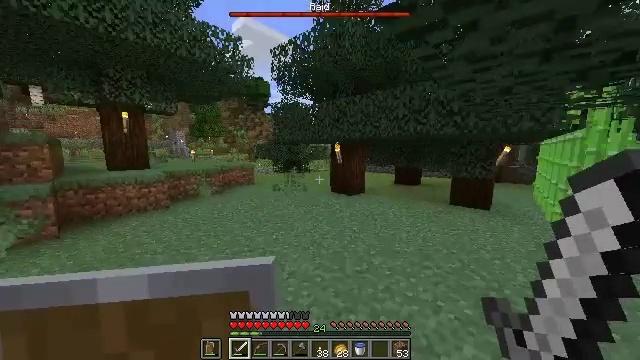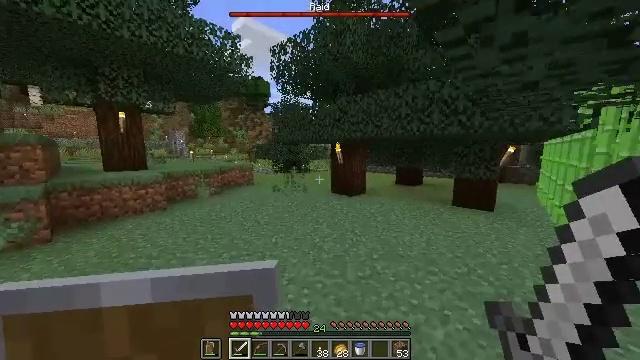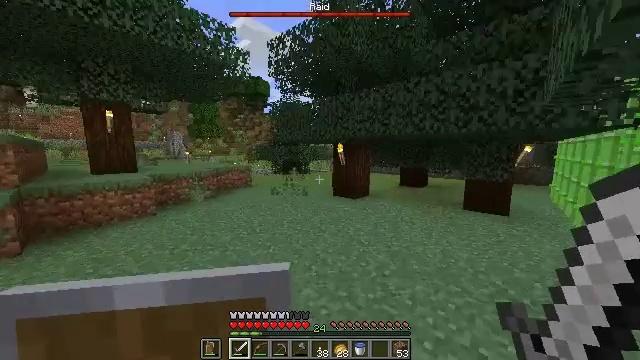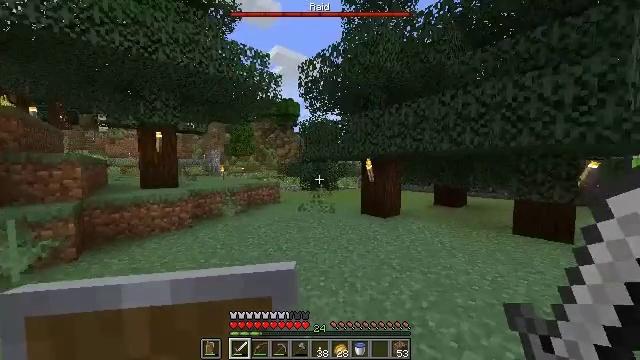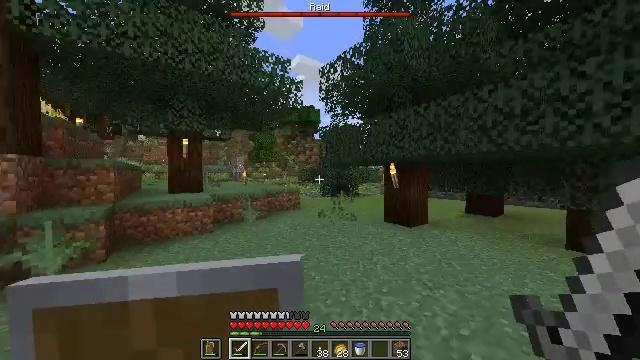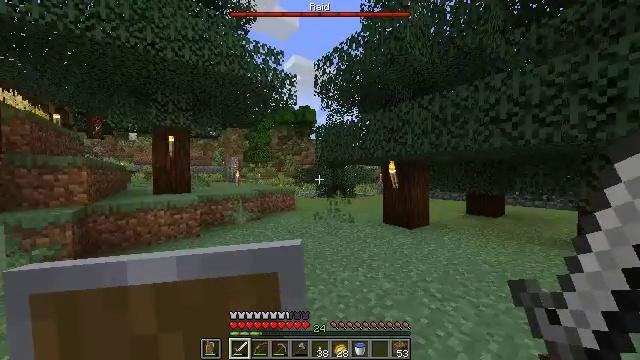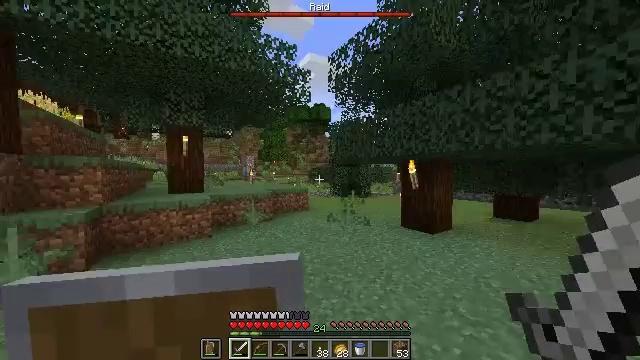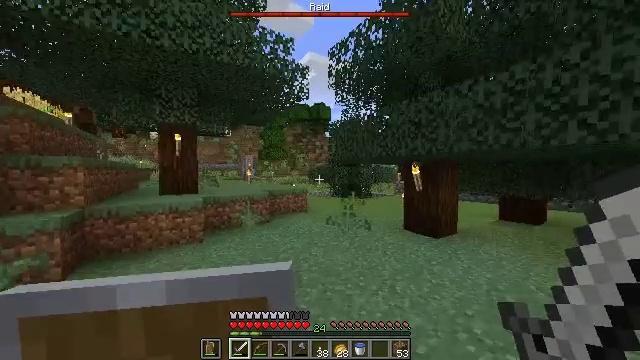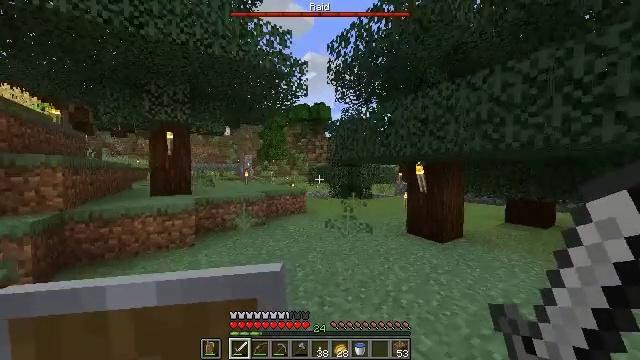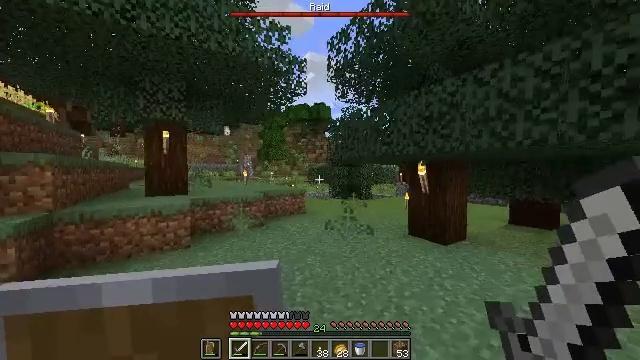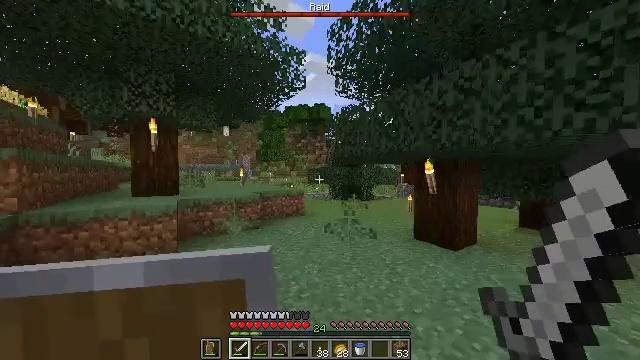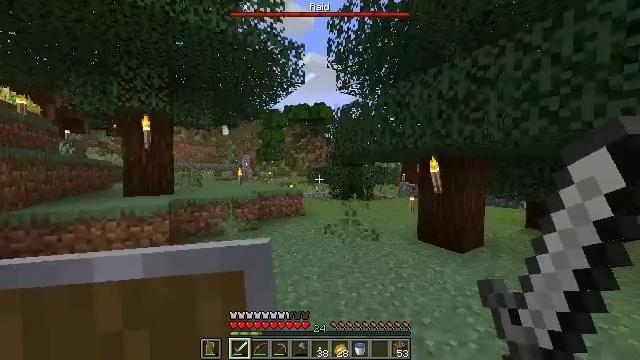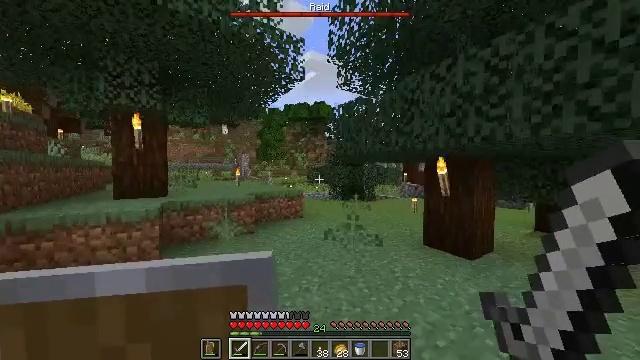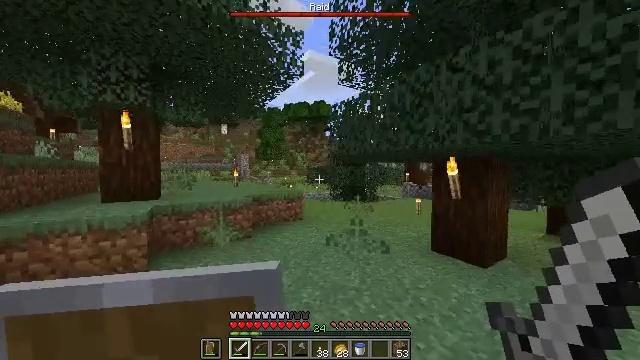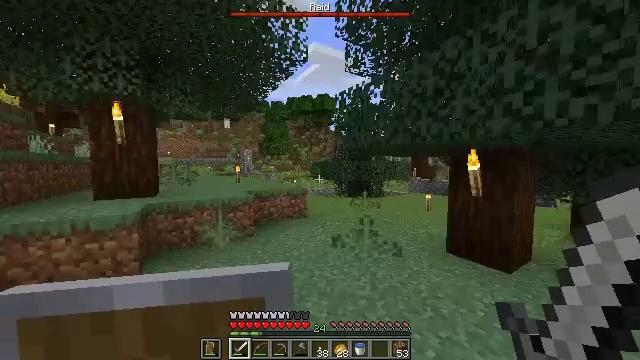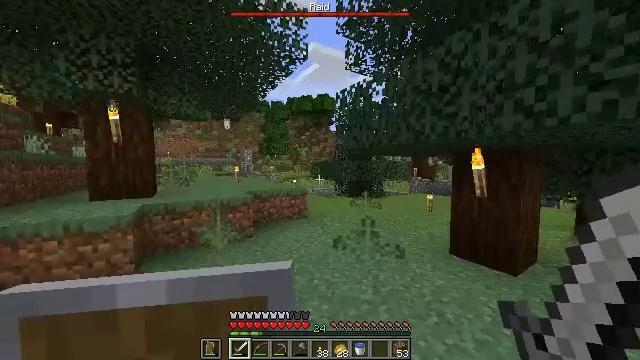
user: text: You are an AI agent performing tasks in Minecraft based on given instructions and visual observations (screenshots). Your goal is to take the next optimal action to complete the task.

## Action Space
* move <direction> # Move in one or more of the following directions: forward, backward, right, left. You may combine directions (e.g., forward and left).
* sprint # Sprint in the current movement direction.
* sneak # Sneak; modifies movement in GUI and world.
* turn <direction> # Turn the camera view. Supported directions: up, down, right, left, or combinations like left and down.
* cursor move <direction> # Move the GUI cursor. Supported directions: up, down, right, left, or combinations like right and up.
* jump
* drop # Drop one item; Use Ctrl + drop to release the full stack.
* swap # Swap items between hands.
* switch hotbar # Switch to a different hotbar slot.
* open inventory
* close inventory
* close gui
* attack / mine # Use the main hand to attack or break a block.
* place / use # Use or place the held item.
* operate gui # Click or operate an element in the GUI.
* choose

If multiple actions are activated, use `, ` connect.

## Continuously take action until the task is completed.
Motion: motion action
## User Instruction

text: Break the grass block.
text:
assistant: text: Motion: move forward
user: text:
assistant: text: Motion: move forward
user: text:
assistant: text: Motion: move forward, turn left and up
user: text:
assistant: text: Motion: move forward, turn left and up
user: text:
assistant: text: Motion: move forward, turn right
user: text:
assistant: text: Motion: move forward, turn left
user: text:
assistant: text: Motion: move forward
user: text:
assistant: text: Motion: move forward
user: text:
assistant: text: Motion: move forward
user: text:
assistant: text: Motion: move forward
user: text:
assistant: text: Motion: move forward
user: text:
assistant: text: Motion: move forward
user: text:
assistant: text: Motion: move forward
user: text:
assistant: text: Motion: move forward, turn left and down
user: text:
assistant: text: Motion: move forward
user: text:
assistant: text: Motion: move forward
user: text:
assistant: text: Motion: move forward
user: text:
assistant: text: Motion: move forward
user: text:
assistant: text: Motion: move forward
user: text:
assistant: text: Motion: move forward
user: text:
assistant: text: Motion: move forward
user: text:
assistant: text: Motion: move forward
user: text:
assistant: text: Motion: move forward
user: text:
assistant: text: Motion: move forward
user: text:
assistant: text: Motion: move forward
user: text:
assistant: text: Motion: move forward
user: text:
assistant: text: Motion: move forward, turn left
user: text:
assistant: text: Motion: move forward, turn left
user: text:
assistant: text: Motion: move forward, jump
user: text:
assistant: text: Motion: move forward, jump